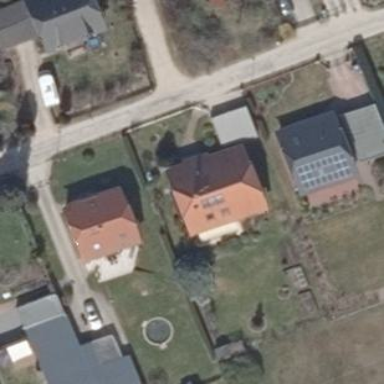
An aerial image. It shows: Detached building with half-hipped roof oriented along its length.